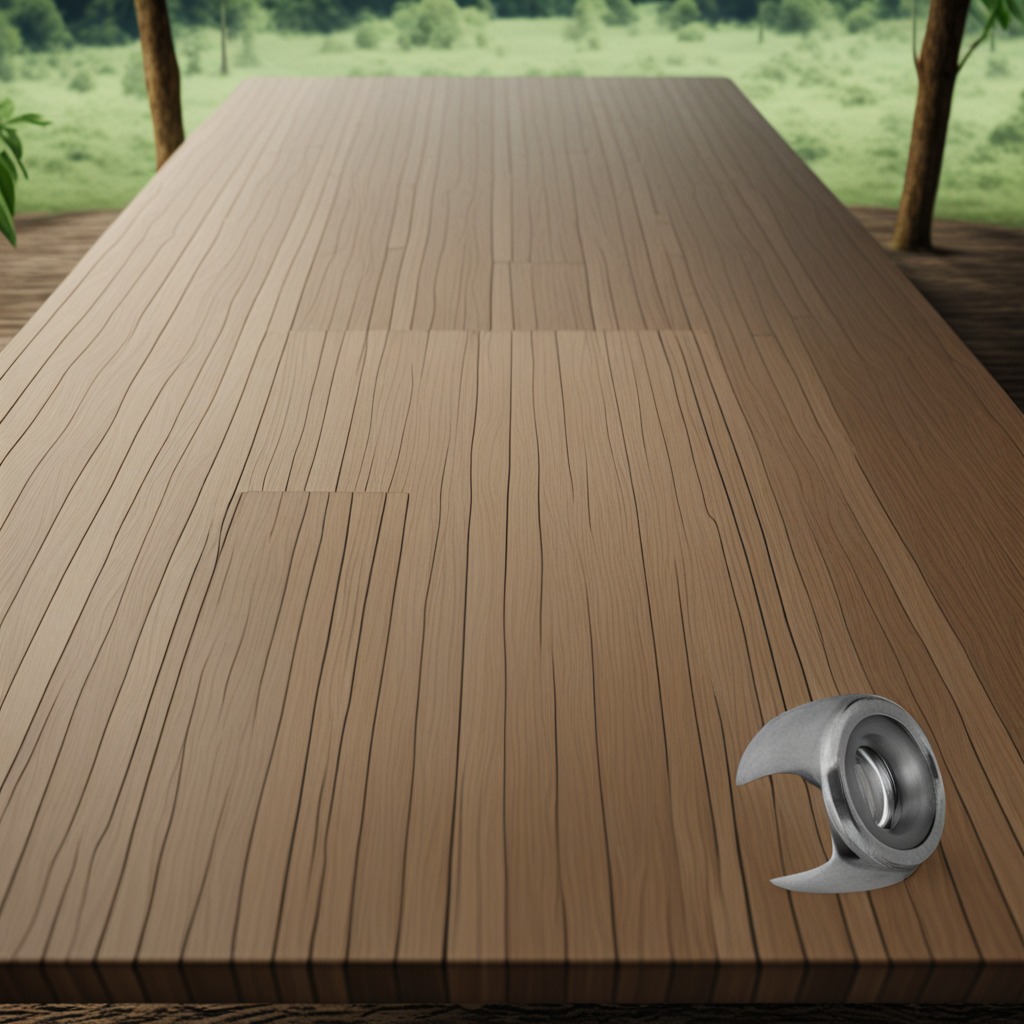
A metal nut is lying on the wooden table.